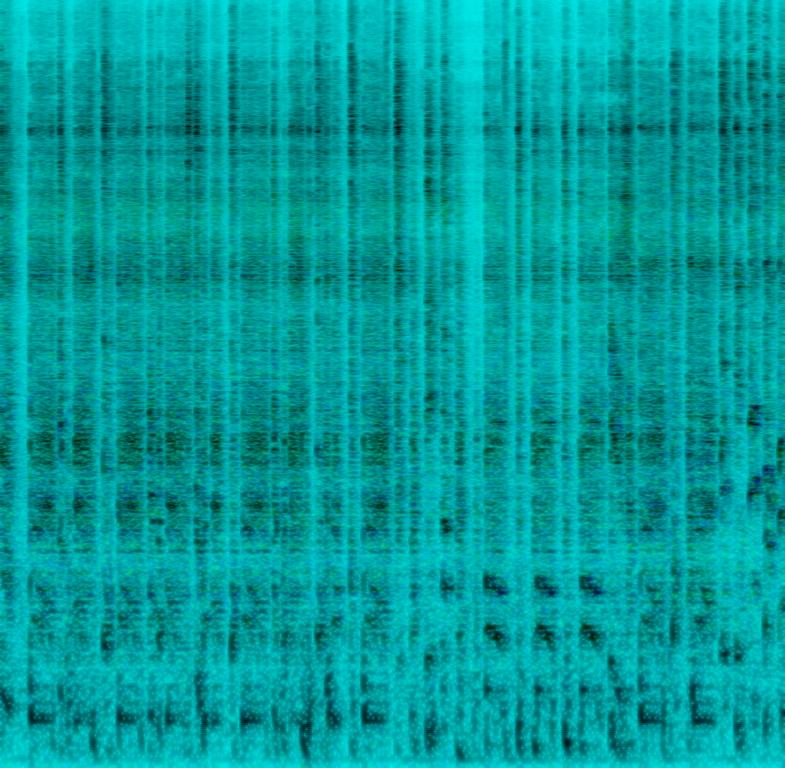
This music is a youthful instrumental. The tempo is fast with a DJ using a turntable to manipulate sounds and music on a turntable using vinyl records. The music has a repetitive, catchy vocal riff , thumping beats and scratching sounds.